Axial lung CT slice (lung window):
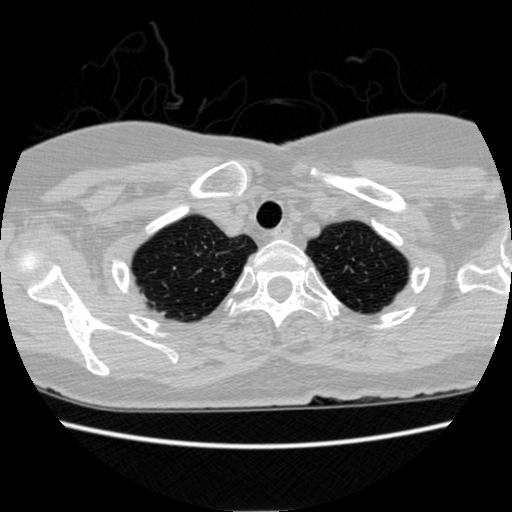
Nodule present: no